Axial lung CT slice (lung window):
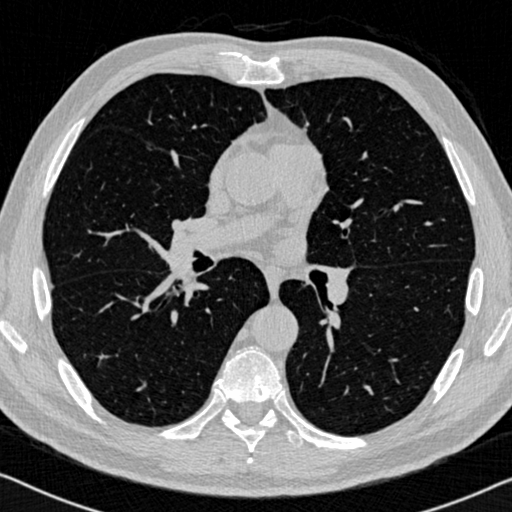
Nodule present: no